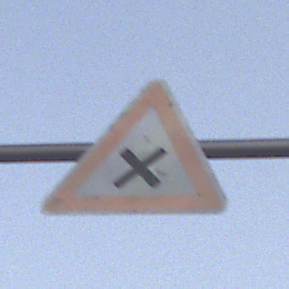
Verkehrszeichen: KreuzungOderEinmuendung
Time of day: SunriseSunset
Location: Outdoor (Suburban)
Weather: Clear
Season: NotSpecified
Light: Natural